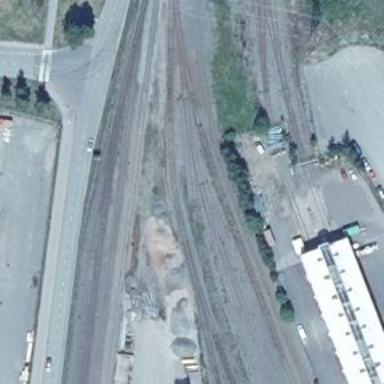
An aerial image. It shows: Rail spur service.